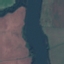
Land use / land cover: River